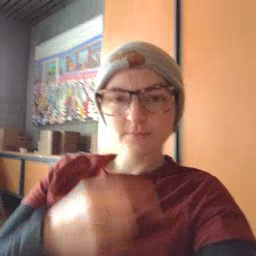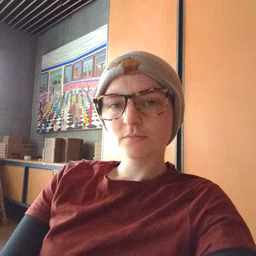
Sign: think